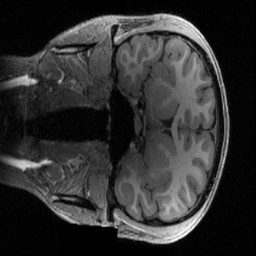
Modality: T1w
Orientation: coronal
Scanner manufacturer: siemens
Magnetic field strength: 3 T
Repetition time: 2.4 s
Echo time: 0.00222 s